Chest X-ray:
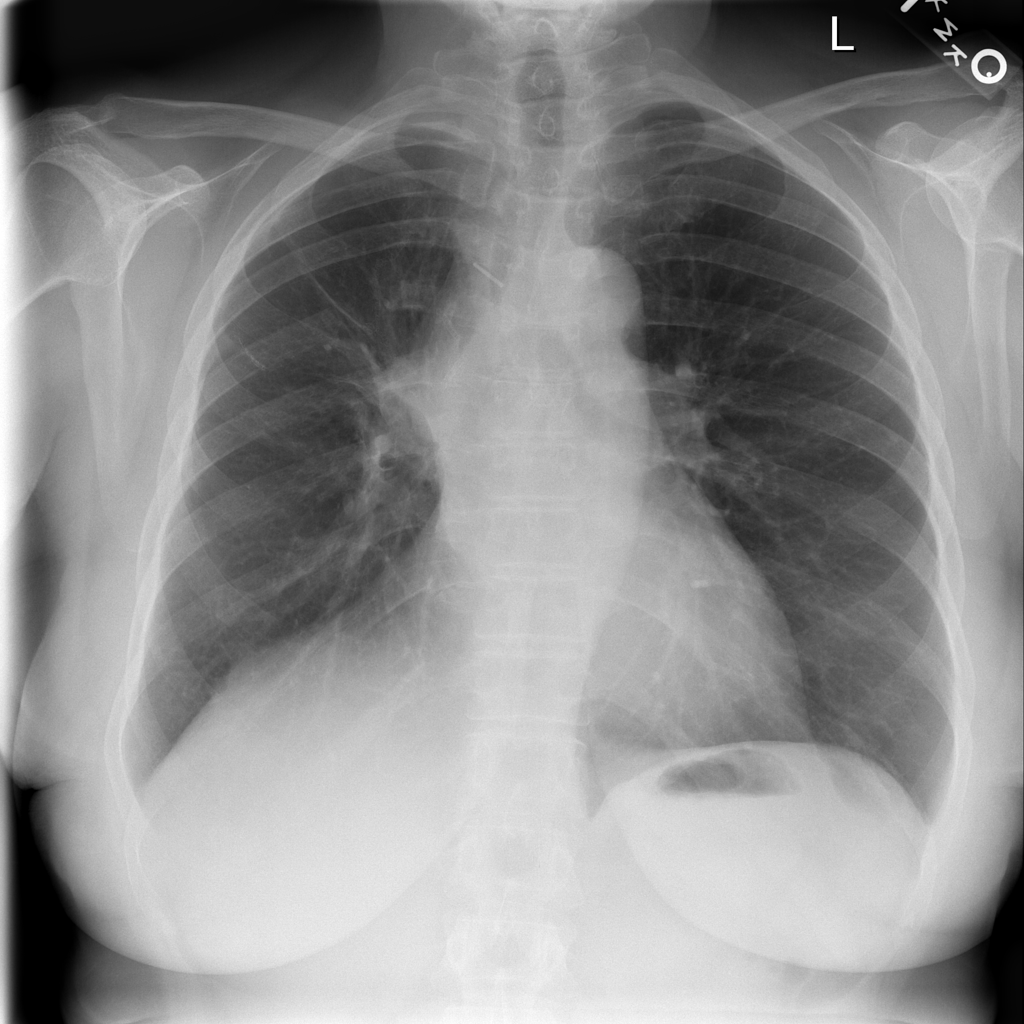
Findings: Consolidation
No abnormal finding: no